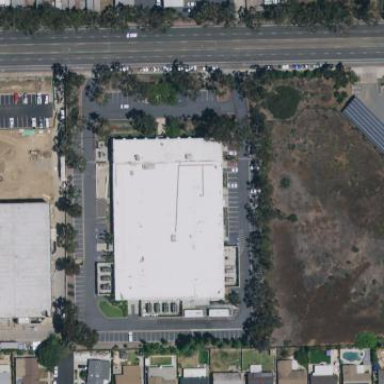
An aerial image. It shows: Industrial building.